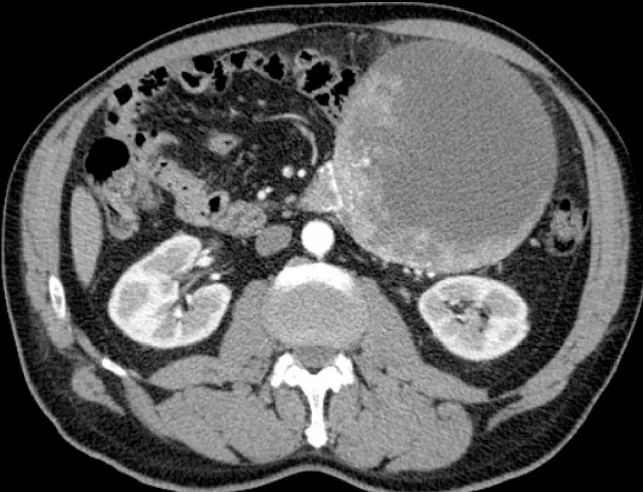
CT scan showing a large tumor arrising from the first jejunal segment: A.
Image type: radiology (ct)